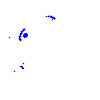
Particle: electron